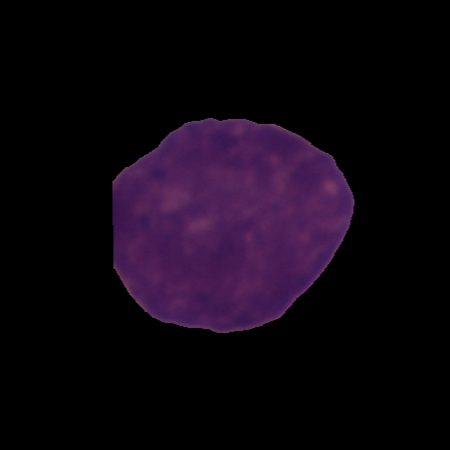
Label: cancer